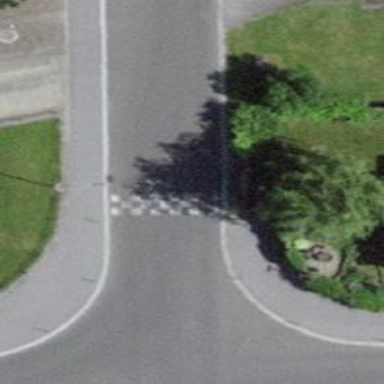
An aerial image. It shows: Kerb serving as barrier.